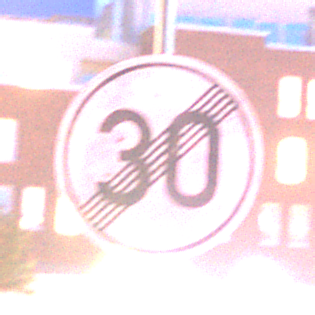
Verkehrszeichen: EndeGeschwindigkeit30
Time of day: Night
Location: Outdoor (Urban)
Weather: PartlyCloudy
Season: NotSpecified
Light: Artificial